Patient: sex M, age 34
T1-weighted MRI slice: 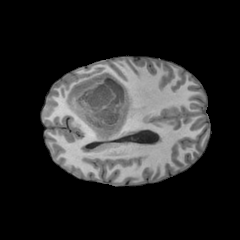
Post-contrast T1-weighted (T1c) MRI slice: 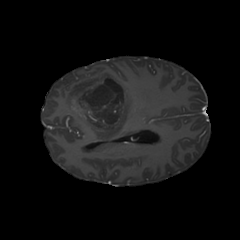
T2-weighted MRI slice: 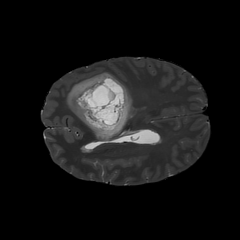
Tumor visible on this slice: yes
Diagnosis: Astrocytoma, IDH-mutant
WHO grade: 4